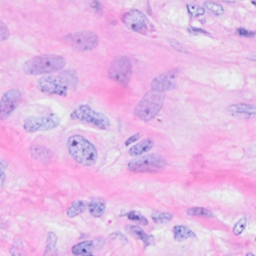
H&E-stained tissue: Breast